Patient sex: M
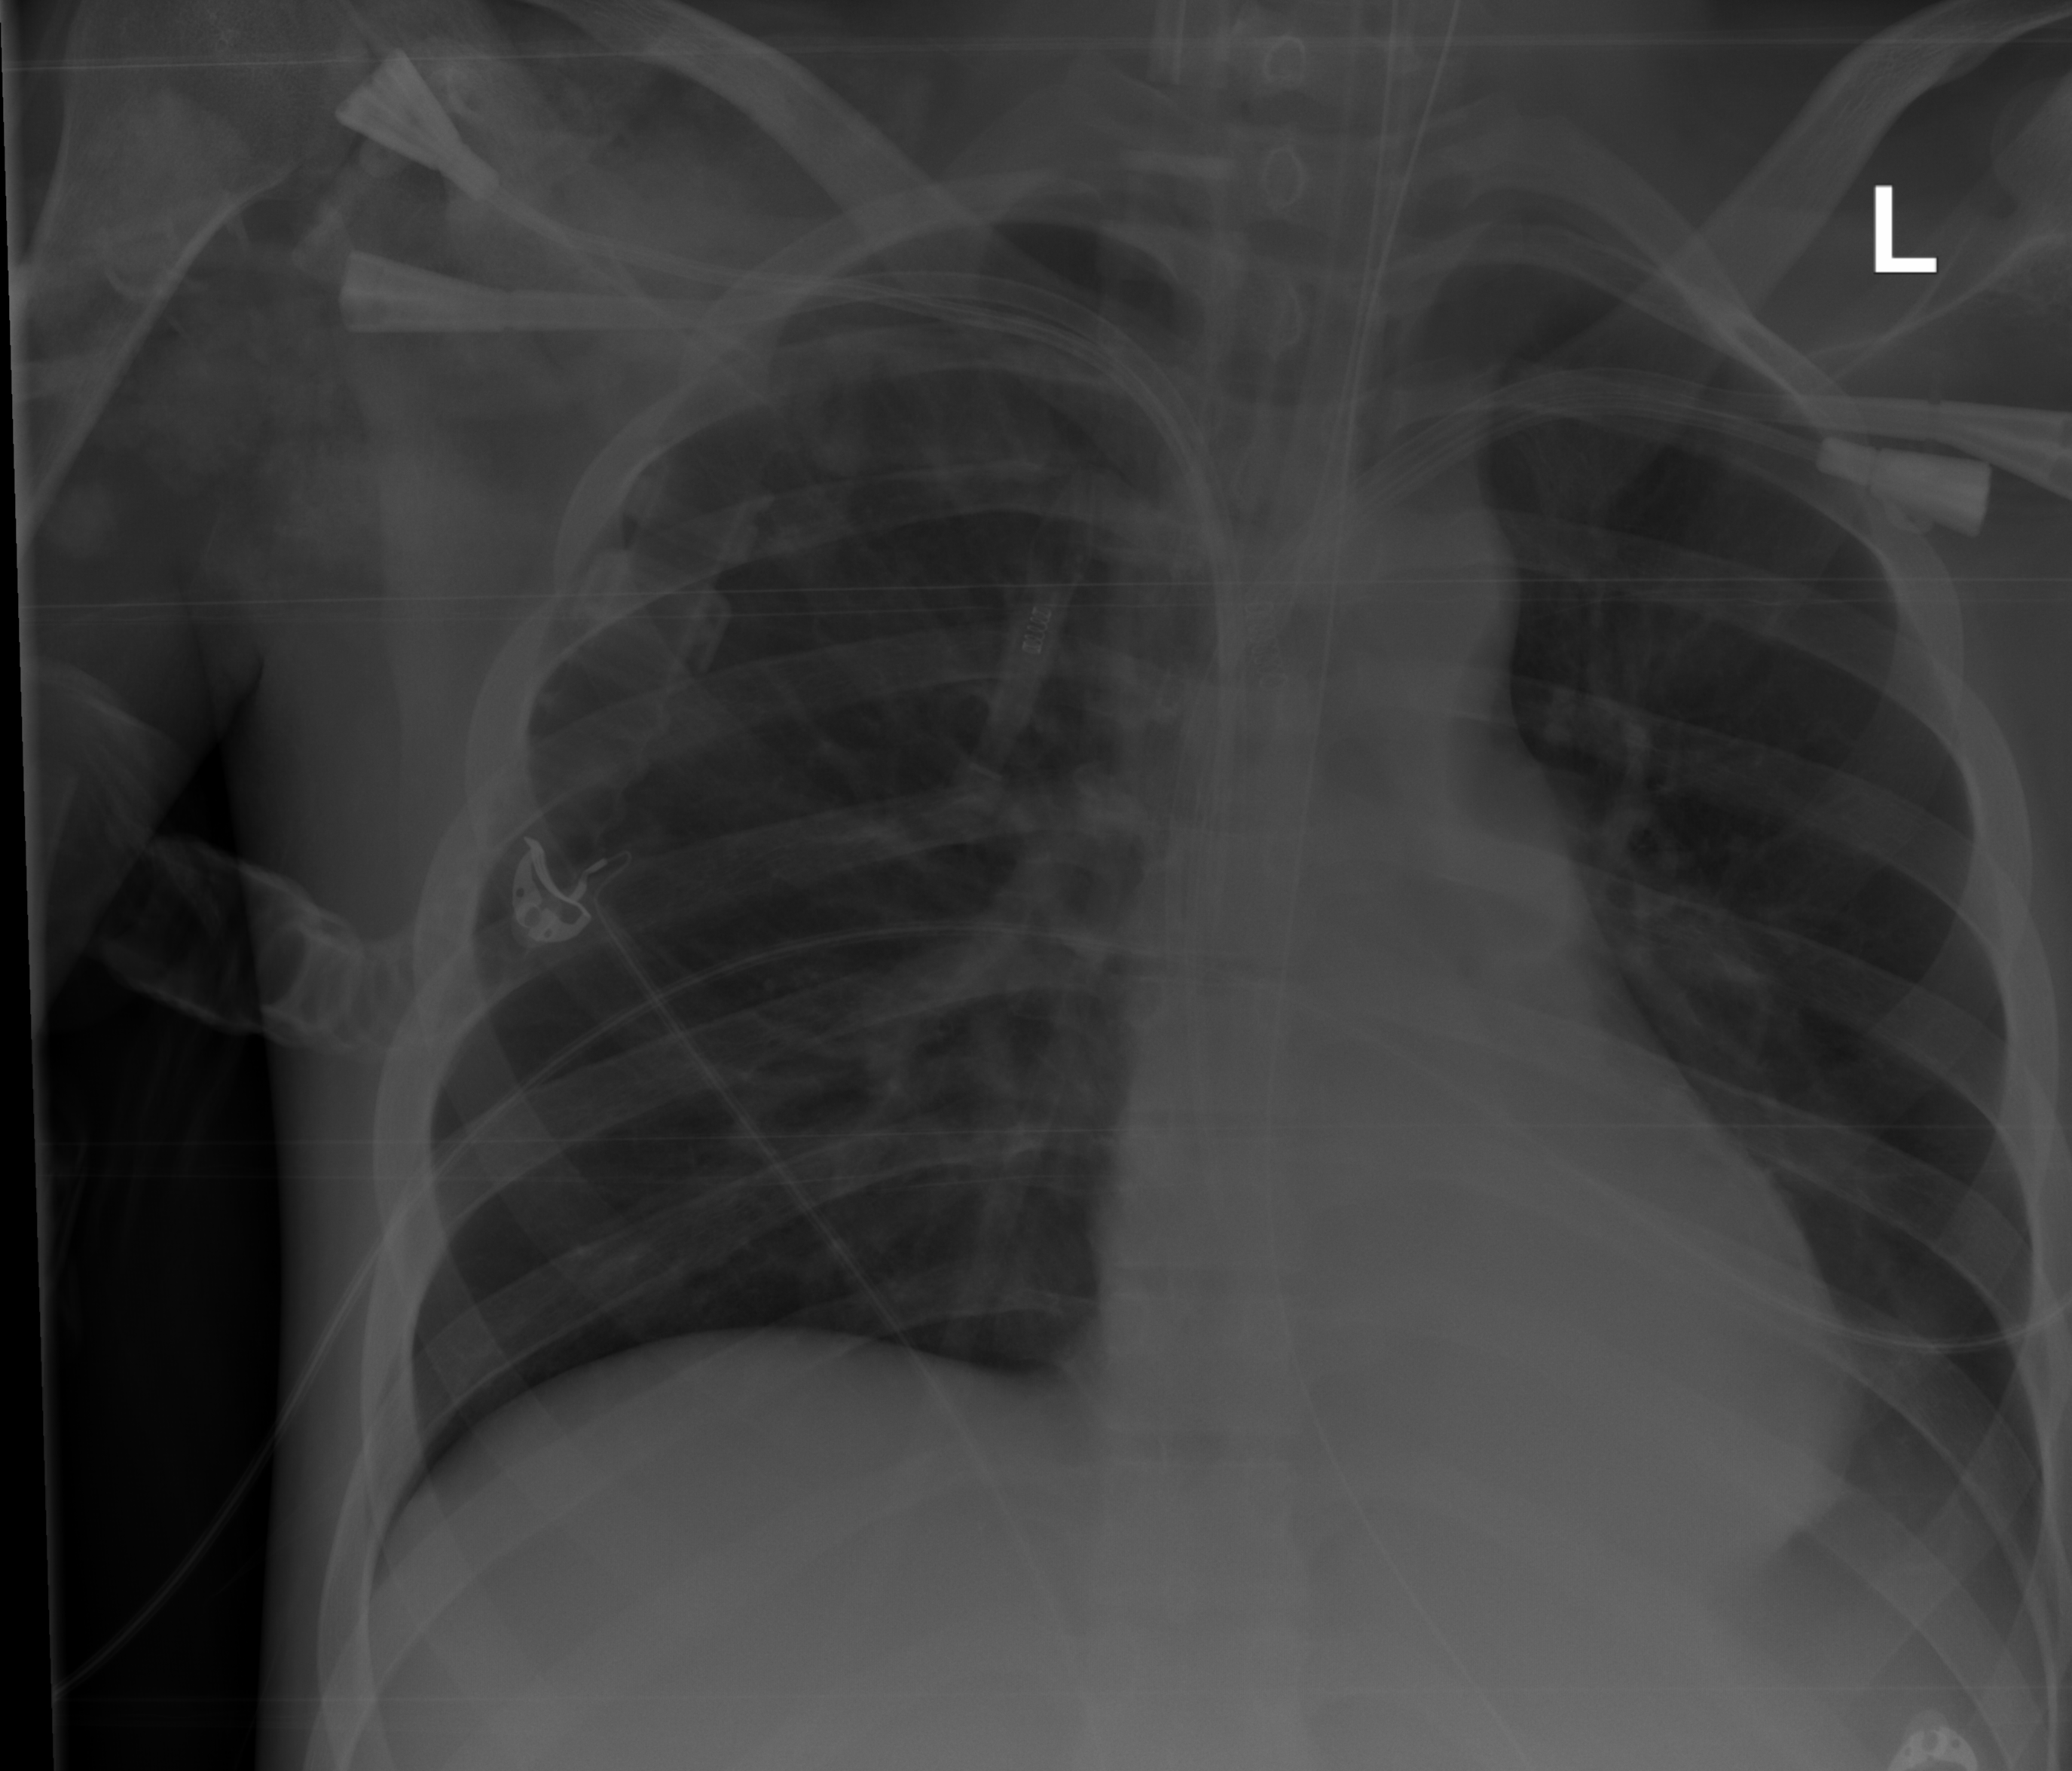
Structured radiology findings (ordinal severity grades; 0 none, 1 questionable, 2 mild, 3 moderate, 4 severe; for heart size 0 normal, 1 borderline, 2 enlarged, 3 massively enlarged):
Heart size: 0
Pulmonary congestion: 0
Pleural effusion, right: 0
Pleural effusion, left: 1
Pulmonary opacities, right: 0
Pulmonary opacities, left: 0
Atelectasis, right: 0
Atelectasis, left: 1